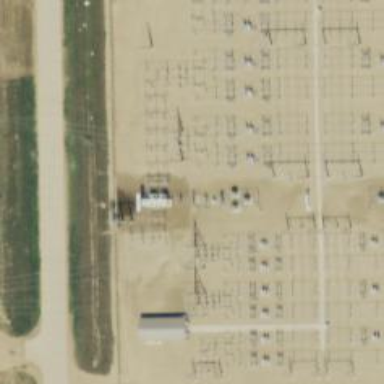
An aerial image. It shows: Switch used for power control.